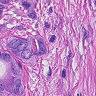
Metastatic tissue present: yes